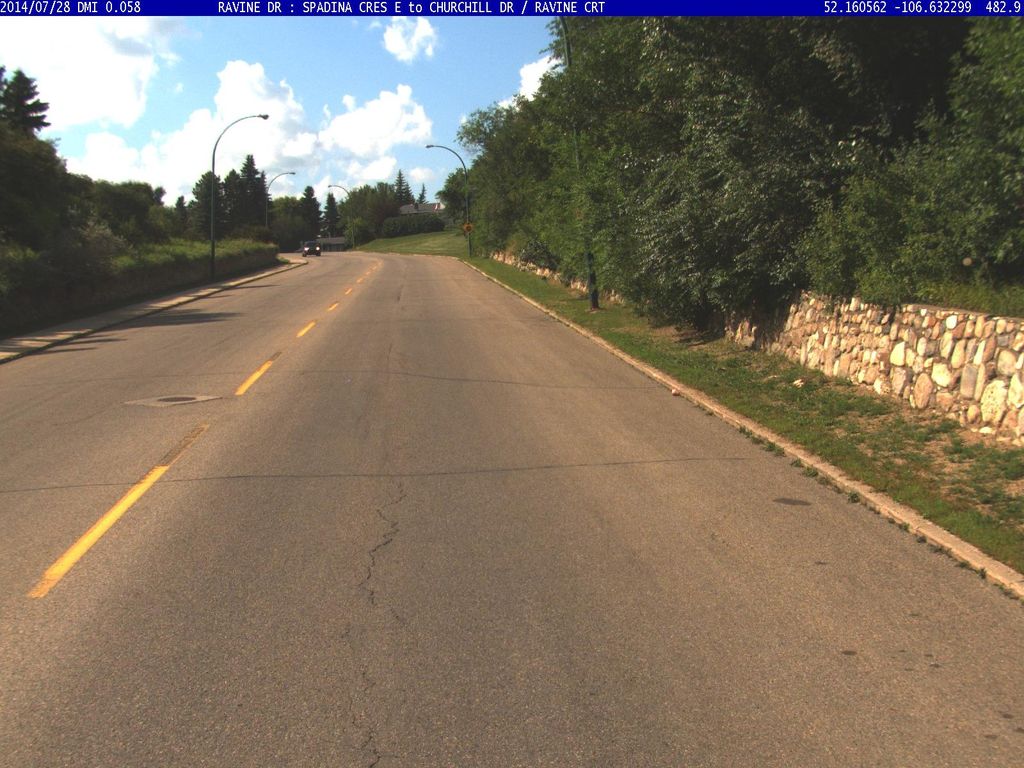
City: saskatoon